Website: macys
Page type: billing-address
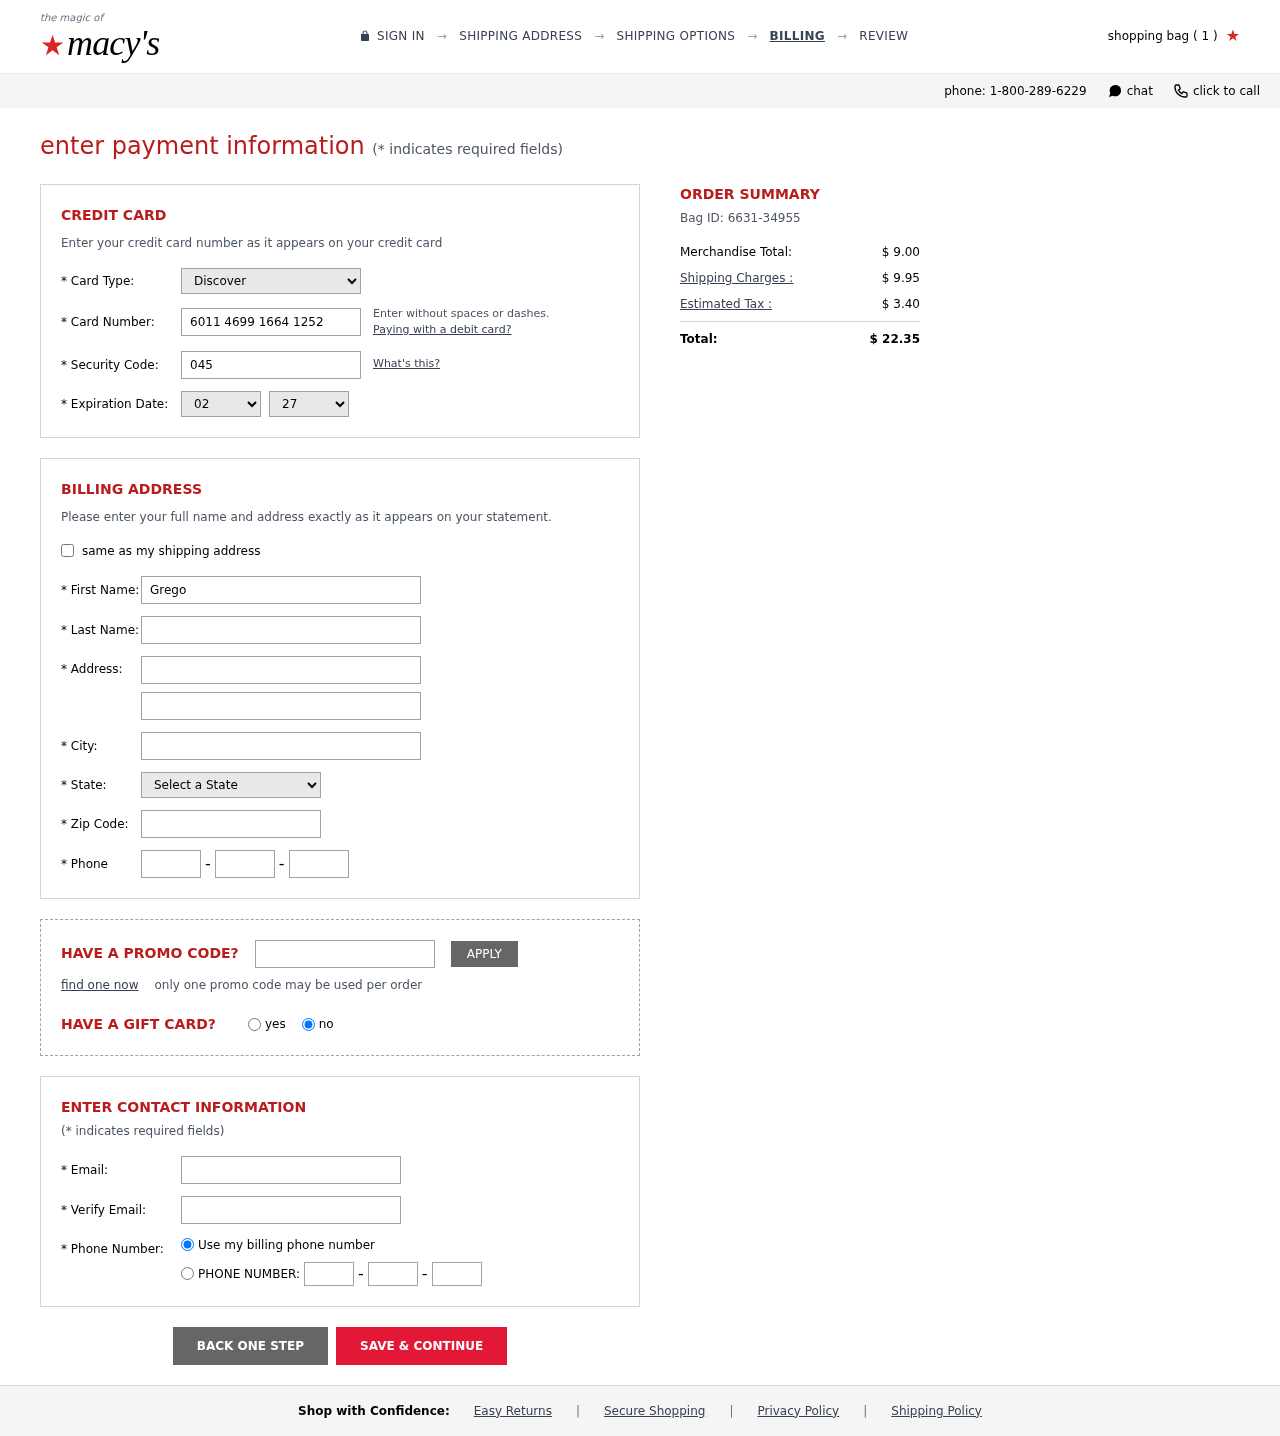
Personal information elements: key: PII_CARD_CVV
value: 045
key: PII_CARD_EXPIRY_MONTH
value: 02
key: PII_CARD_EXPIRY_YEAR
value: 27
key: PII_CARD_NUMBER
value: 6011 4699 1664 1252
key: PII_CARD_TYPE
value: Discover
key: PII_CITY
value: North Wanda
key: PII_EMAIL
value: gford@yahoo.com
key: PII_FIRSTNAME
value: Gregory
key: PII_LASTNAME
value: Ford
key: PII_PHONE_AREA
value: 246
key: PII_PHONE_PREFIX
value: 265
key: PII_PHONE_SUFFIX
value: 5531
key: PII_POSTCODE
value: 28411
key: PII_STATE_ABBR
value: NJ
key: PII_STREET
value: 021 Davis Shores Suite 913
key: PII_STREET2
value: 49897 Olson Vista Suite 898
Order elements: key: ORDER_NUM_ITEMS
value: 1
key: ORDER_ID
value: Bag ID: 6631-34955
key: ORDER_SUBTOTAL
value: $ 9.00
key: ORDER_SHIPPING_COST
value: $ 9.95
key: ORDER_TAX
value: $ 3.40
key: ORDER_TOTAL
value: $ 22.35